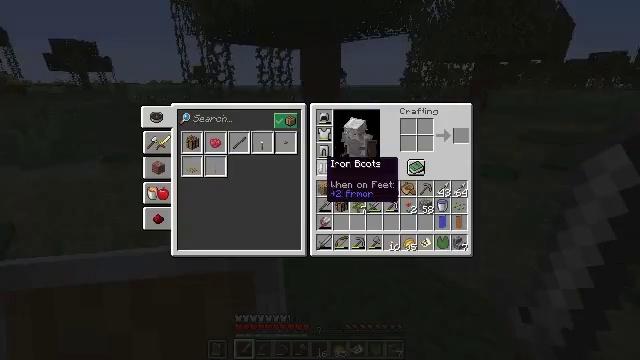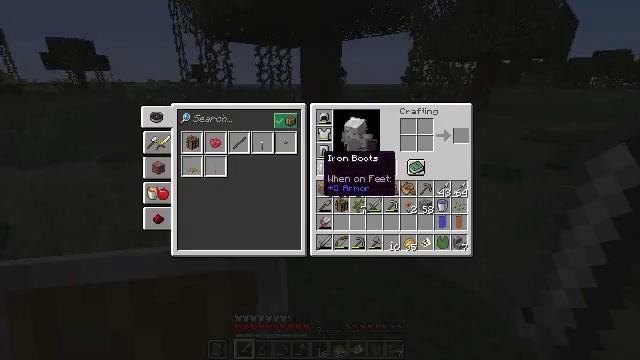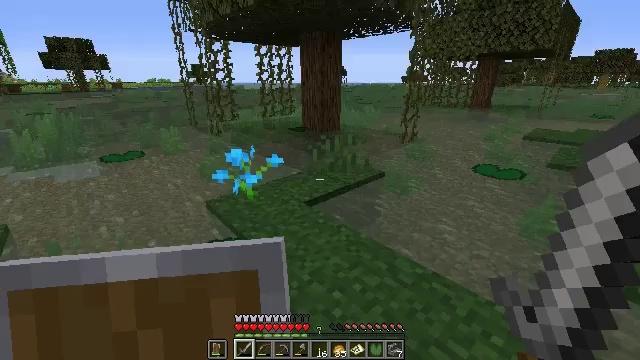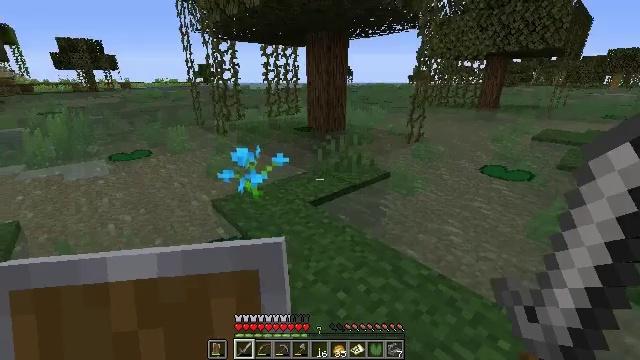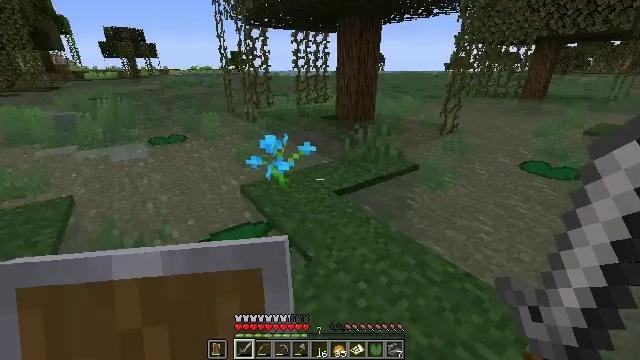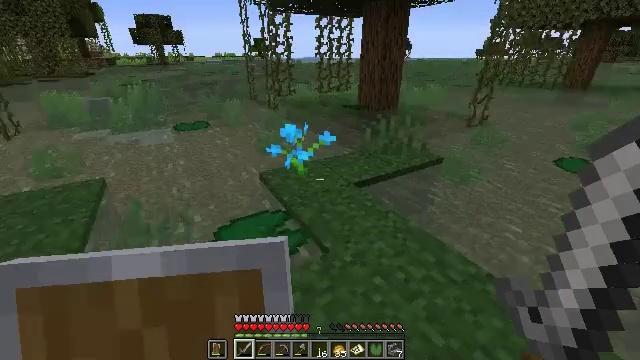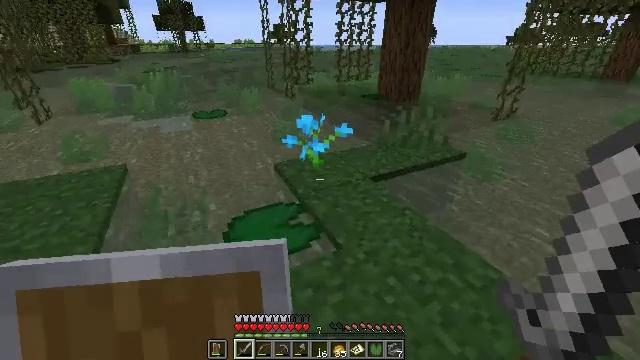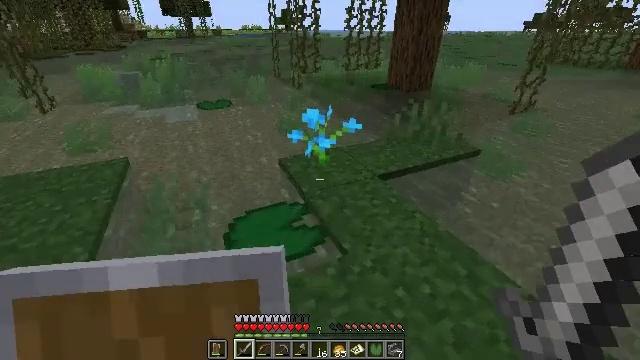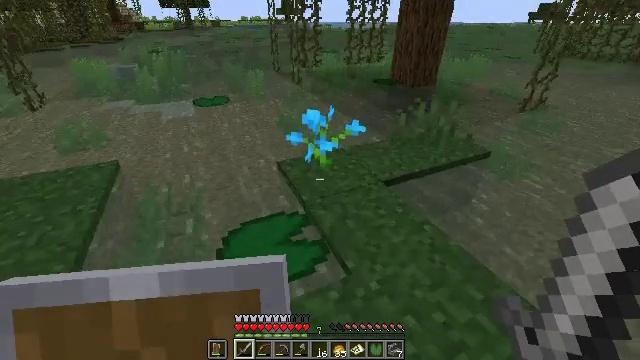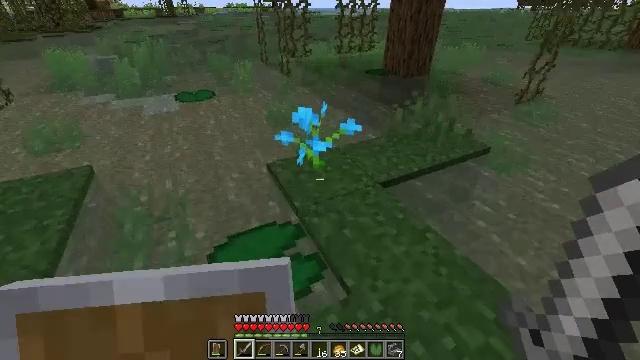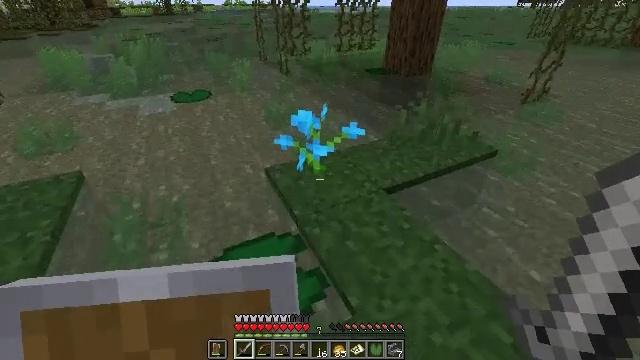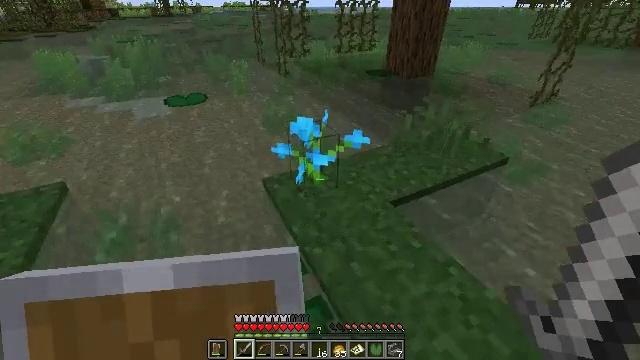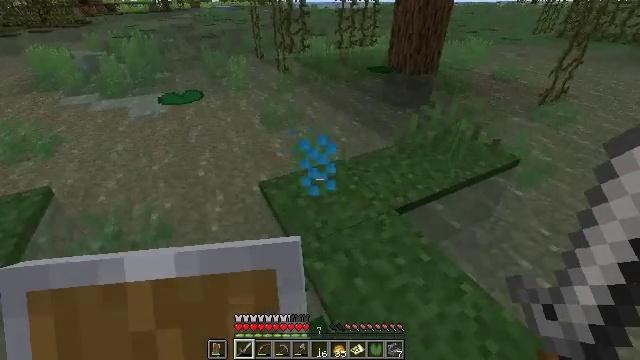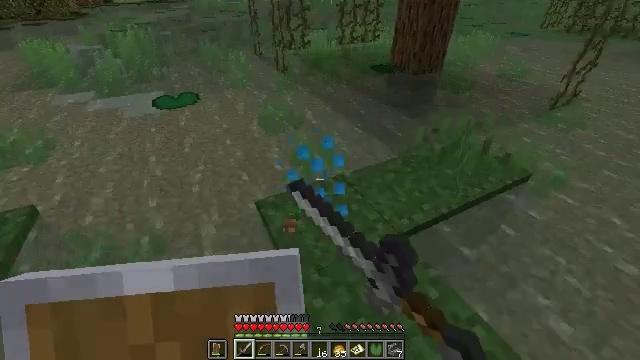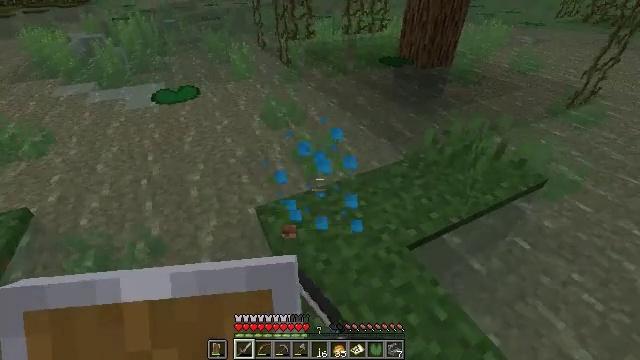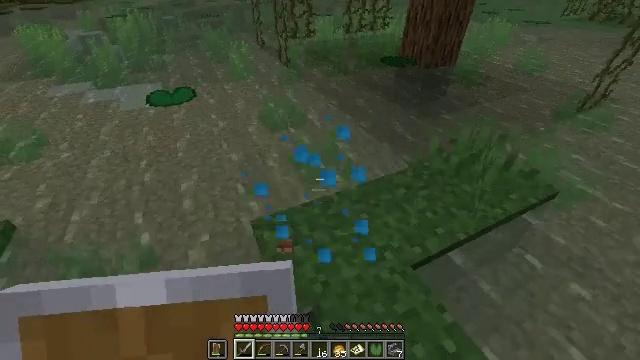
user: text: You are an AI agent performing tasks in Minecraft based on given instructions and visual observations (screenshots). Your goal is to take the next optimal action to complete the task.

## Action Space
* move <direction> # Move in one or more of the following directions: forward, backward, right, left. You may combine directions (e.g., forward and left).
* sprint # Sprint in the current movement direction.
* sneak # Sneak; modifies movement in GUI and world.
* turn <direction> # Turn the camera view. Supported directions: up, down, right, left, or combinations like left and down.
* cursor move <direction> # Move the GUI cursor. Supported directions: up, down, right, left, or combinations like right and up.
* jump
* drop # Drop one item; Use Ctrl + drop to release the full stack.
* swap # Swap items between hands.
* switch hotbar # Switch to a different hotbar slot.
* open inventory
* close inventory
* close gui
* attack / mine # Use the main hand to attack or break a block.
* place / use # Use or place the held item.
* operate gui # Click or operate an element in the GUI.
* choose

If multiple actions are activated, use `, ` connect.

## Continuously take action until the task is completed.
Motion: motion action
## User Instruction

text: Pick up a blue orchid.
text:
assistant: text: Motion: no_op
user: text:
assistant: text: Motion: no_op
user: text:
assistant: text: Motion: turn left
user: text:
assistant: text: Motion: turn left and down
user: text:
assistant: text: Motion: move forward, turn left and down
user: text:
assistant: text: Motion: move forward, turn left and down
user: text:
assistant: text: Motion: move forward, turn left and down
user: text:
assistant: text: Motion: move forward, turn down
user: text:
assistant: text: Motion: move forward, turn right and down
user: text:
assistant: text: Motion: move forward
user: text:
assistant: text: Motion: move forward
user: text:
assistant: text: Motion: move forward, attack / mine
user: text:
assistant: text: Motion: move forward, turn down, attack / mine
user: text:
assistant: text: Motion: move forward, turn left and down
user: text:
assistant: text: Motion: move forward
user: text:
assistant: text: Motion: move forward, turn right and down
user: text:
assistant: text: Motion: turn right and down
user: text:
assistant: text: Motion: no_op